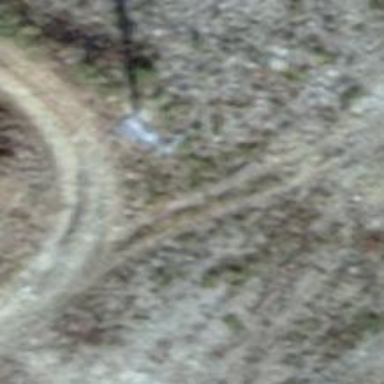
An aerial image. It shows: Pylon used for aerialway.